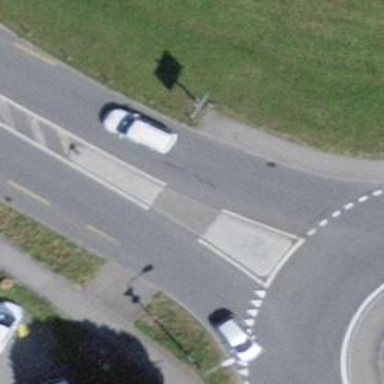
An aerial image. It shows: Unmarked footway crossing with central island.